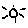
Label: sun